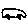
Label: car